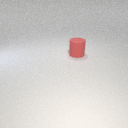
large red rubber cylinder